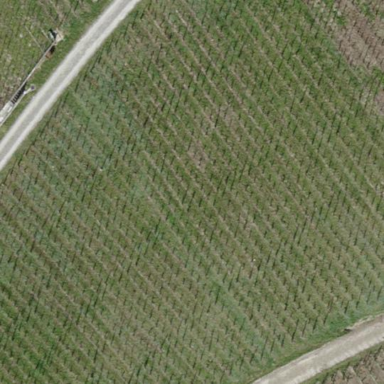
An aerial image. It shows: Beautiful vineyard in the countryside.